Question:
I am writing a program in which i am using Fragments to work with Tabs, but i need few changes in my UI
I need in my , small 5 questions:
How to Change Background color of TITLE BAR (I want RED)
How to Change Background color of Tab (I want GRAY)
How to Change color of Selected Tab (I want RED)
How to show Icon above the Text in Tabs
How to place share button over Title Bar at Right side
'''
<application
android:allowBackup="true"
android:icon="@drawable/ic_launcher"
android:label="@string/app_name"
android:theme="@style/AppTheme" >
<activity
android:name="com.example.test.MainActivity"
android:label="@string/app_name" >
<intent-filter>
<action android:name="android.intent.action.MAIN" />
<category android:name="android.intent.category.LAUNCHER" />
</intent-filter>
</activity>
</application>
'''
'''
public class MainActivity extends FragmentActivity {
ViewPager ViewPager;
TabsAdapter TabsAdapter;
/** Called when the activity is first created. */
@Override
public void onCreate(Bundle savedInstanceState) {
super.onCreate(savedInstanceState);
//create a new ViewPager and set to the pager we have created in Ids.xml
ViewPager = new ViewPager(this);
ViewPager.setId(R.id.pager);
setContentView(ViewPager);
//Create a new Action bar and set title to strings.xml
final ActionBar bar = getActionBar();
bar.setNavigationMode(ActionBar.NAVIGATION_MODE_TABS);
bar.setTitle(R.string.app_name);
//Attach the Tabs to the fragment classes and set the tab title.
TabsAdapter = new TabsAdapter(this, ViewPager);
TabsAdapter.addTab(bar.newTab().setText("About"),
FragAbout.class, null);
TabsAdapter.addTab(bar.newTab().setText("Location"),
FragLocation.class, null);
TabsAdapter.addTab(bar.newTab().setText("Menus"),
FragMenus.class, null);
TabsAdapter.addTab(bar.newTab().setText("Reservation"),
FragReservation.class, null);
TabsAdapter.addTab(bar.newTab().setText("Social"),
FragSocial.class, null);
if (savedInstanceState != null) {
bar.setSelectedNavigationItem(savedInstanceState.getInt("tab", 0));
}
}
@Override
protected void onSaveInstanceState(Bundle outState) {
super.onSaveInstanceState(outState);
outState.putInt("tab", getActionBar().getSelectedNavigationIndex());
}
// create TabsAdapter to create tabs and behavior
public static class TabsAdapter extends FragmentPagerAdapter
implements ActionBar.TabListener, ViewPager.OnPageChangeListener {
private final Context mContext;
private final ActionBar mActionBar;
private final ViewPager mViewPager;
private final ArrayList<TabInfo> mTabs = new ArrayList<TabInfo>();
static final class TabInfo {
private final Class<?> clss;
private final Bundle args;
TabInfo(Class<?> _class, Bundle _args) {
clss = _class;
args = _args;
}
}
public TabsAdapter(FragmentActivity activity, ViewPager pager) {
super(activity.getSupportFragmentManager());
mContext = activity;
mActionBar = activity.getActionBar();
mViewPager = pager;
mViewPager.setAdapter(this);
mViewPager.setOnPageChangeListener(this);
}
public void addTab(ActionBar.Tab tab, Class<?> clss, Bundle args) {
TabInfo info = new TabInfo(clss, args);
tab.setTag(info);
tab.setTabListener(this);
mTabs.add(info);
mActionBar.addTab(tab);
notifyDataSetChanged();
}
@Override
public void onPageScrollStateChanged(int state) {
// TODO Auto-generated method stub
}
@Override
public void onPageScrolled(int position, float positionOffset, int positionOffsetPixels) {
// TODO Auto-generated method stub
}
@Override
public void onPageSelected(int position) {
// TODO Auto-generated method stub
mActionBar.setSelectedNavigationItem(position);
}
@Override
public void onTabReselected(Tab tab, FragmentTransaction ft) {
// TODO Auto-generated method stub
}
@Override
public void onTabSelected(Tab tab, FragmentTransaction ft) {
Object tag = tab.getTag();
for (int i=0; i<mTabs.size(); i++) {
if (mTabs.get(i) == tag) {
mViewPager.setCurrentItem(i);
}
}
}
@Override
public void onTabUnselected(Tab tab, FragmentTransaction ft) {
// TODO Auto-generated method stub
}
@Override
public Fragment getItem(int position) {
TabInfo info = mTabs.get(position);
return Fragment.instantiate(mContext, info.clss.getName(), info.args);
}
@Override
public int getCount() {
return mTabs.size();
}
}
'''
'''
public class FragAbout extends Fragment {
@Override
public View onCreateView(LayoutInflater inflater, ViewGroup container,
Bundle savedInstanceState) {
View myFragmentView = inflater.inflate(R.layout.frag_about, container, false);
return myFragmentView;
}
}
'''
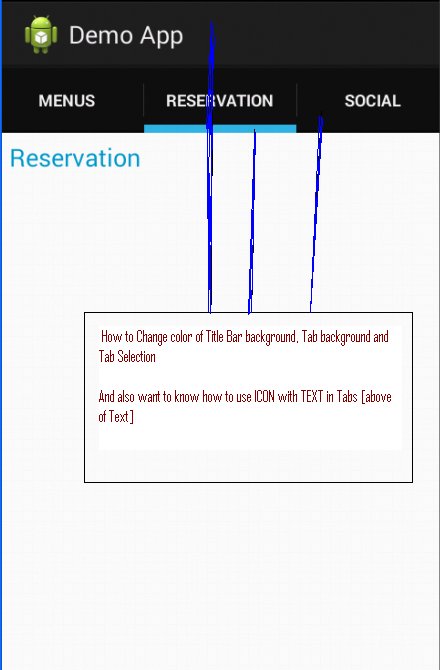
Answer: I think you already got the answer, that's why you developed this:
<URL>
Anyways if you still looking for answer, So
I really recommend you to use :
<URL>
With that tool you can easily theme your graphic elements in your toolbar.